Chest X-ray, AP view. Patient: 49 years old, sex M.
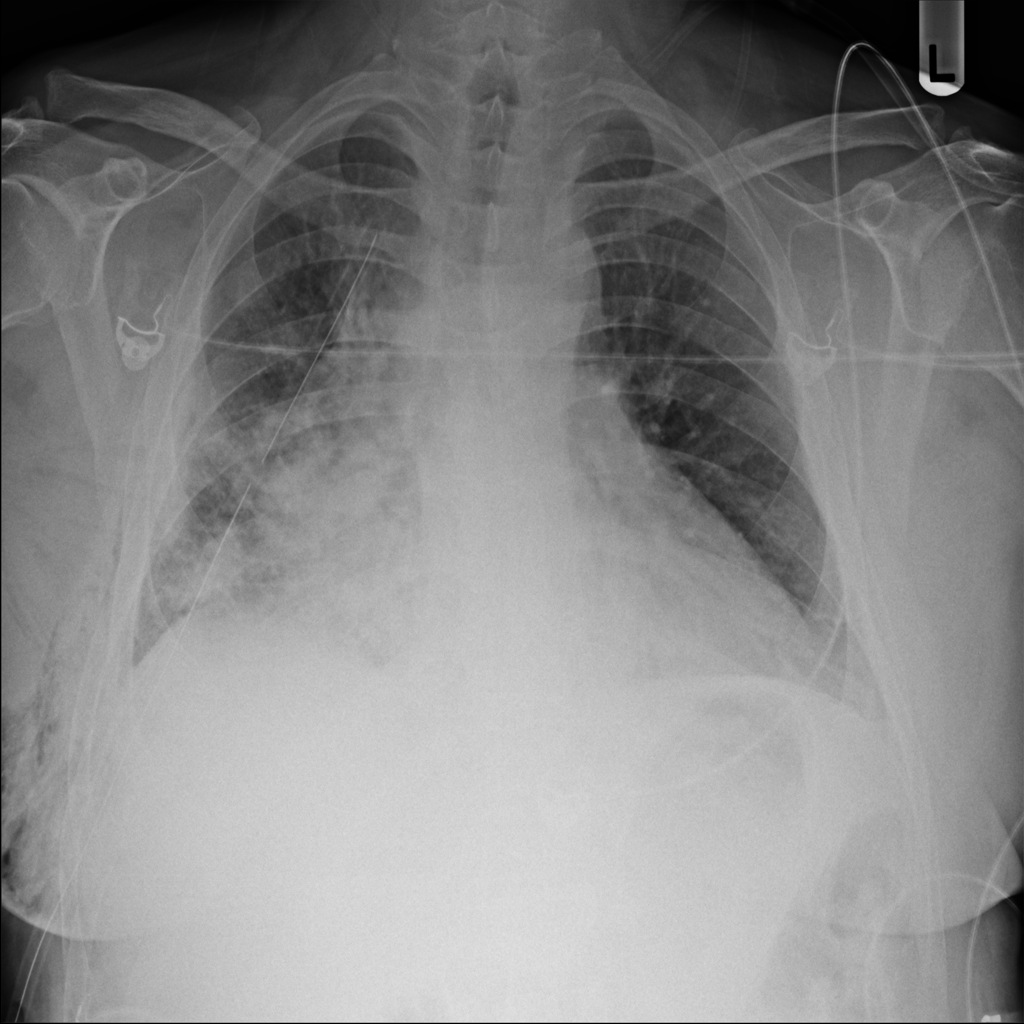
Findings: Emphysema, Infiltration